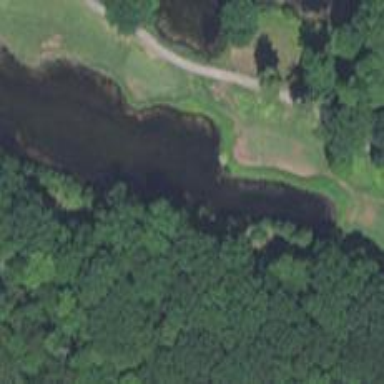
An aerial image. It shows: Scenic view of water hazard on golf course. The natural water feature adds beauty to the landscape.